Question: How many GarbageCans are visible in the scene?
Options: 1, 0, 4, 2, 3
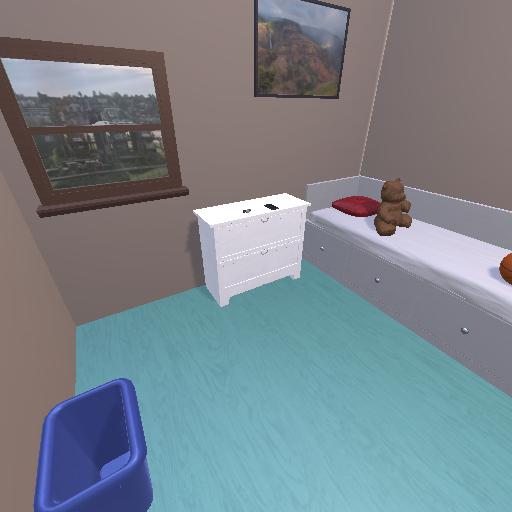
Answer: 1